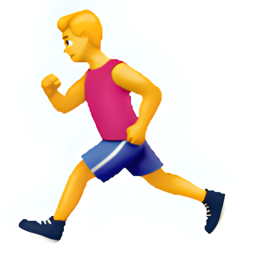
Name: runner
Emoji: 🏃
Group: People & Body
Sub-group: person-activity